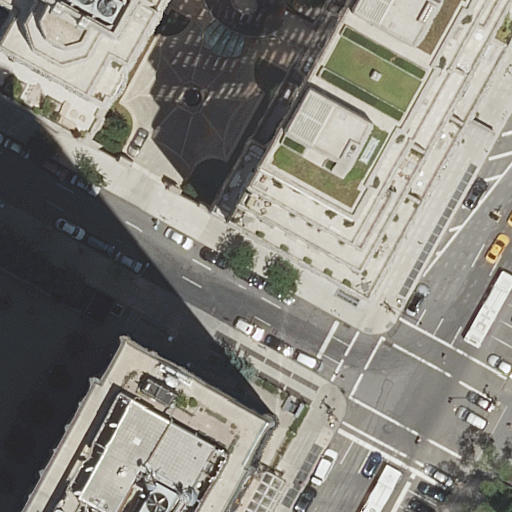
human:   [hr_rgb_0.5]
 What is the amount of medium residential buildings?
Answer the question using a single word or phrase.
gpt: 1

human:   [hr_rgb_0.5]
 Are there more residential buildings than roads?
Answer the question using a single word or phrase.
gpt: yes

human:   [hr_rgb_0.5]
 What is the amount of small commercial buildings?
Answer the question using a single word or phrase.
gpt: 0

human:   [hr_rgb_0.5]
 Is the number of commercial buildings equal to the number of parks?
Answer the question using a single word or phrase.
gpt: no

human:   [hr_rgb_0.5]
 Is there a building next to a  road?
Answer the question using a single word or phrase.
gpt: yes

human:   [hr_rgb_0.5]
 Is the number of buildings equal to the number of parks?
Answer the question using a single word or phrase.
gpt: no

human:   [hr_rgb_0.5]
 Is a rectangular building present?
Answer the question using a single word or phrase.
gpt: yes

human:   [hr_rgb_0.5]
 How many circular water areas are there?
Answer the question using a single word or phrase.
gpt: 0

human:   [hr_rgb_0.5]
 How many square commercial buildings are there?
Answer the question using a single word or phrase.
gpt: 0

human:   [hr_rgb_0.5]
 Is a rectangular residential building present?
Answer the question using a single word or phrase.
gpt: yes

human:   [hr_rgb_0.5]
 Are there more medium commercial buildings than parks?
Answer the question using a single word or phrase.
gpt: no

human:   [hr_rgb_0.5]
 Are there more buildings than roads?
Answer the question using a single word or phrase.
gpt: yes

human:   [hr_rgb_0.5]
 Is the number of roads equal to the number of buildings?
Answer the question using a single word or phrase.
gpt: no

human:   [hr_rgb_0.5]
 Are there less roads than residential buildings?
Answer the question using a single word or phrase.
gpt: yes

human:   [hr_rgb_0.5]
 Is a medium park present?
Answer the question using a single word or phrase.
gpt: yes

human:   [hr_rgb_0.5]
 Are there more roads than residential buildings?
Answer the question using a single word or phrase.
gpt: no

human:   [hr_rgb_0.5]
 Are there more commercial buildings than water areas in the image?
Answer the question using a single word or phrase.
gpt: no

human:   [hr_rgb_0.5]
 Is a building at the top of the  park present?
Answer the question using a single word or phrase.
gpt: yes

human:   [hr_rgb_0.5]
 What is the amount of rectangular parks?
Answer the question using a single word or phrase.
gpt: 1

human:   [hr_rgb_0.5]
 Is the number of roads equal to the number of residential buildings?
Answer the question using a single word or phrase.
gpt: no

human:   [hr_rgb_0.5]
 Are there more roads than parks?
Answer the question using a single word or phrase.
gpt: yes

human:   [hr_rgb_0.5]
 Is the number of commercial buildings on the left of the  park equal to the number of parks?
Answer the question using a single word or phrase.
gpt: no

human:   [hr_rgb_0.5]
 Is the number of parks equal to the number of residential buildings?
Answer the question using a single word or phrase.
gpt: no

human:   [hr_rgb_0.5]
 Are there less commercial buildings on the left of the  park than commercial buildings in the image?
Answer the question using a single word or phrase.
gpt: no

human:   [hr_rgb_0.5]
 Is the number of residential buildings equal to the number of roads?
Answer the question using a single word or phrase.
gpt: no

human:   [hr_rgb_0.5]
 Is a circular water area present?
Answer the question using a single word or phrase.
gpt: no

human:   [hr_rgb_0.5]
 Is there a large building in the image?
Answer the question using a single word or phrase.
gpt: yes

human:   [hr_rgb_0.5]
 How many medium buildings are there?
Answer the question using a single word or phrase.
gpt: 1

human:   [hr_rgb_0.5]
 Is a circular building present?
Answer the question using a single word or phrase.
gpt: no

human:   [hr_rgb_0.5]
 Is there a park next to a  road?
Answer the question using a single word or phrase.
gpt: yes

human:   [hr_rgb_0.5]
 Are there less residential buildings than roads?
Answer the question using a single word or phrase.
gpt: no

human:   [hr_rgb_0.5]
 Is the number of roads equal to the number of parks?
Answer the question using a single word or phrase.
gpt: no

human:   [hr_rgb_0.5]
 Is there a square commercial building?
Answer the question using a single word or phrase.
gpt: no

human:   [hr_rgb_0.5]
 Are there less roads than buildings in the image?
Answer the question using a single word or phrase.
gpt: yes

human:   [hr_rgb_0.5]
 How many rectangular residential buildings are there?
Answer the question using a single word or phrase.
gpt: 2

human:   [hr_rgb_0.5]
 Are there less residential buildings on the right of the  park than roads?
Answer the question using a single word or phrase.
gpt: yes